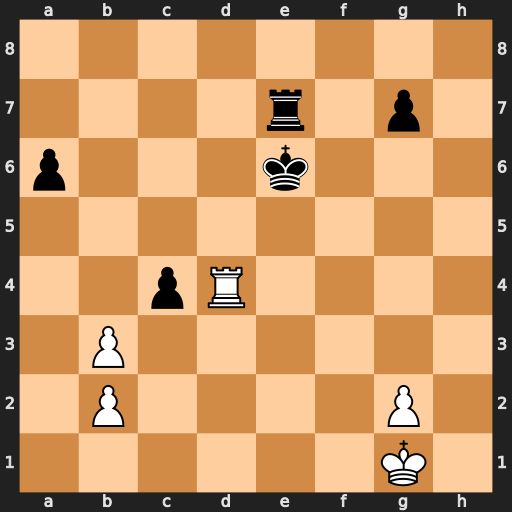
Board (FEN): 8/4r1p1/p3k3/8/2pR4/1P6/1P4P1/6K1
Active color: w
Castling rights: -
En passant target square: -
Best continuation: Re4+ Kf7 Rxe7+ Kxe7 bxc4